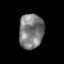
Tissue: skin
Cell type: Epithelial cells
Senescence score: 0.2359
Nuclear area (px): 833
Mean DAPI intensity: 125.609